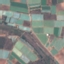
Land use / land cover: PermanentCrop